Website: lowes
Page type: customer-info-address
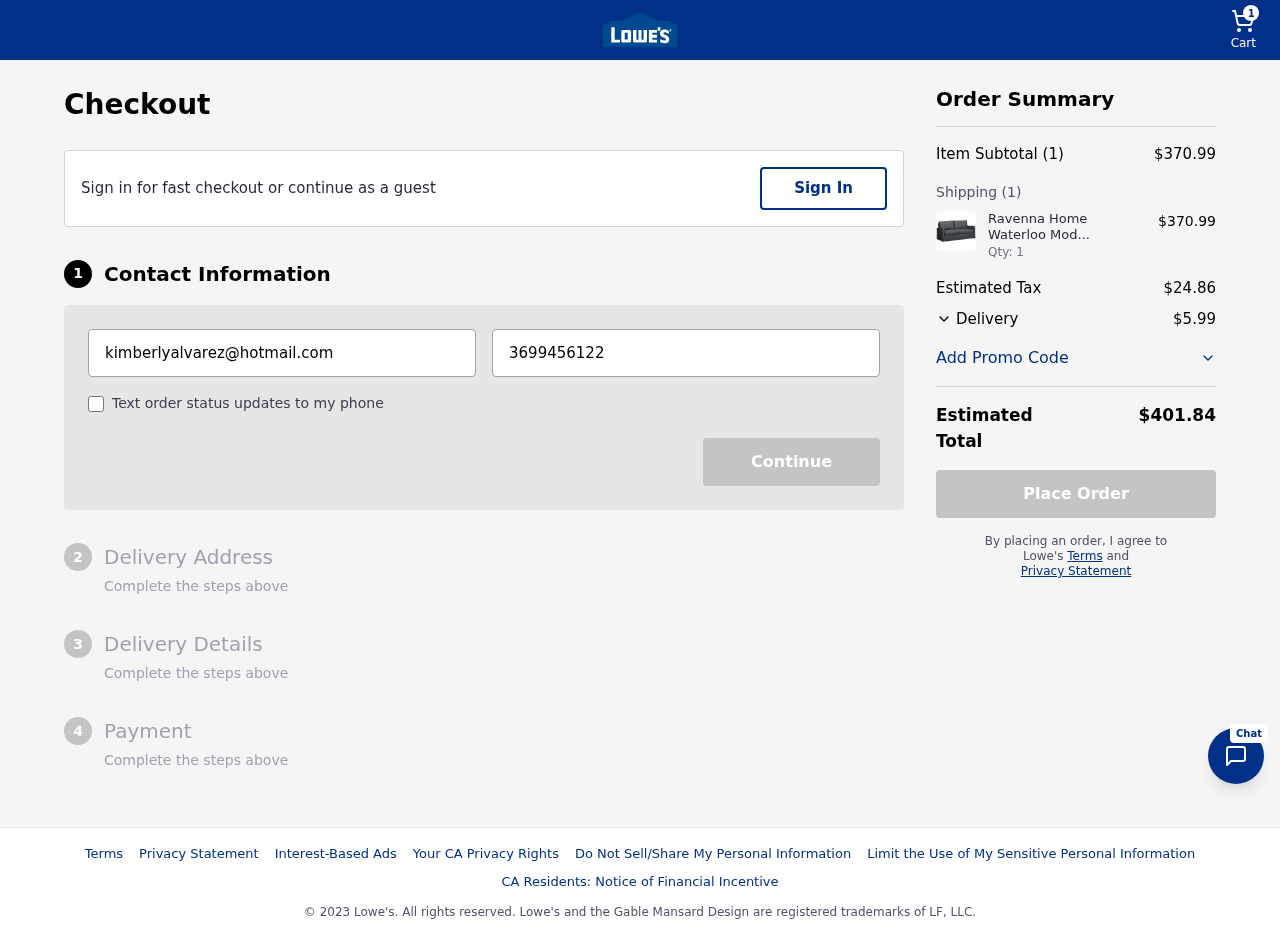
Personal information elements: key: PII_EMAIL
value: kimberlyalvarez@hotmail.com
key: PII_PHONE
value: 3699456122
Product elements: key: PRODUCT1_NAME
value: Ravenna Home Waterloo Modern Slipcover Chair Sofa
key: PRODUCT1_PRICE
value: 370.99
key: PRODUCT1_QUANTITY
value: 1
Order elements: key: ORDER_NUM_ITEMS
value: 1
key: ORDER_SUBTOTAL
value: $370.99
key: ORDER_NUM_ITEMS2
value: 1
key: ORDER_TAX
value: $24.86
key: ORDER_SHIPPING_COST
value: $5.99
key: ORDER_TOTAL
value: $401.84